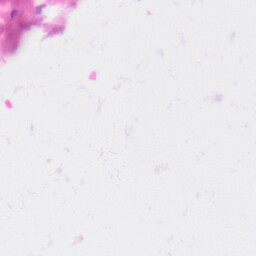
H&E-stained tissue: Kidney